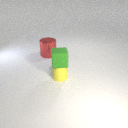
large red metal cylinder to the left of small yellow rubber cylinder